Question: I made the same push request to my remote repository on github as in git csm. Git csm succeed but github rejet with permission denied error.

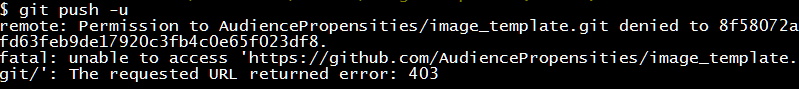
Answer: In both cases (git scm or GitHub client), you need to check what 'git remote -v' returns, and see if you are in the same folder.
You can also change the remote url in order to make sure the right user is expected:
'''
git remote set-url origin https://AudiencePropensities@github.com/AudiencePropensities/image_template
'''
That way, it will ask for the 'AudiencePropensities''s account password.